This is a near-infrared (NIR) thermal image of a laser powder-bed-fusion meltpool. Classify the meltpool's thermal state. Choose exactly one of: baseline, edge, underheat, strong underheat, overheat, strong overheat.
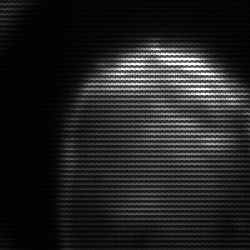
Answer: edge